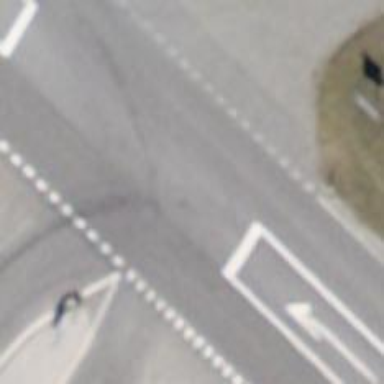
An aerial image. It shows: Asphalt road classified as primary highway.